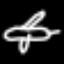
Label: airplane